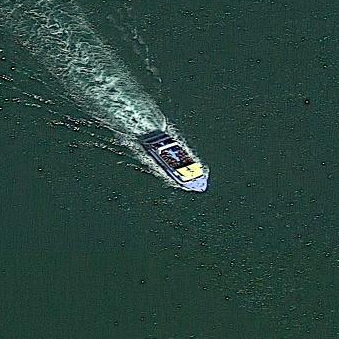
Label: Civil_yacht